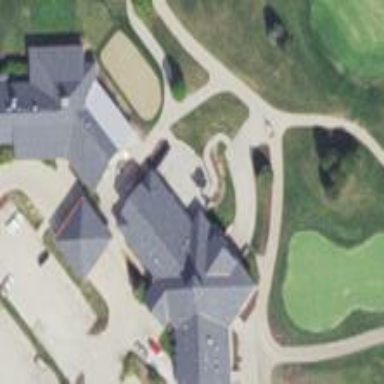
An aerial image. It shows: Clubhouse building at golf course.